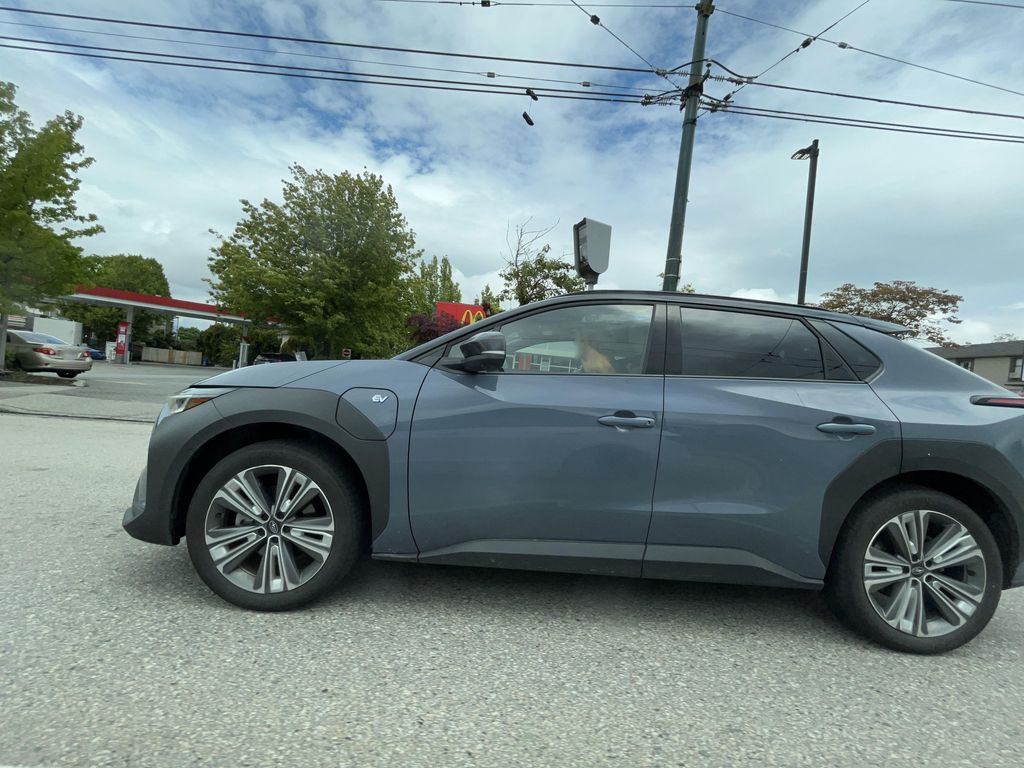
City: vancouver